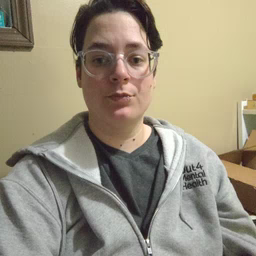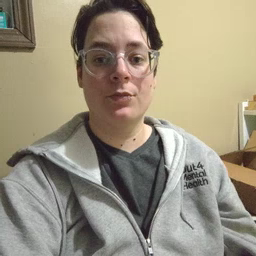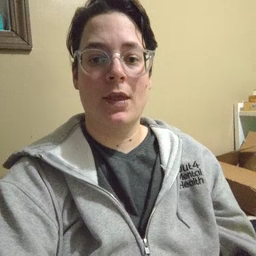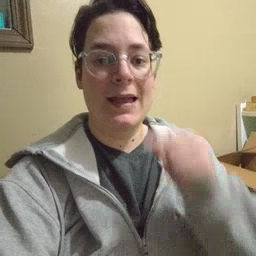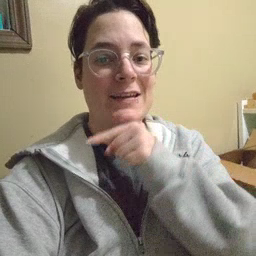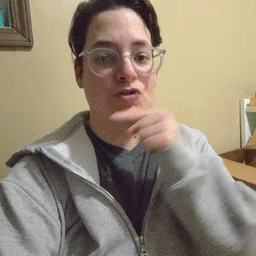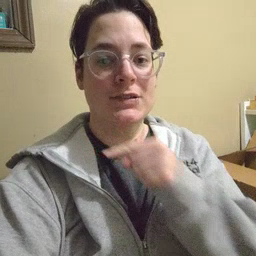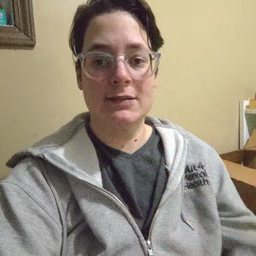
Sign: carrot